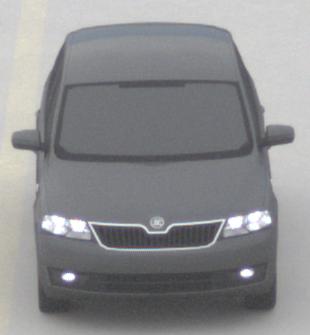
Make: Skoda
Model: Rapid Spaceback 1.2 TSI
Detailed model: Rapid Spaceback
Model produced from: 2013/10
Model produced until: 2015/04
Doors: 5
Color: gray
Road condition: dry road
Daytime: morning or afternoon
Contrast: low contrast